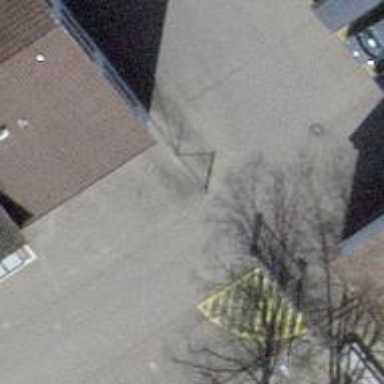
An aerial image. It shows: Gate.